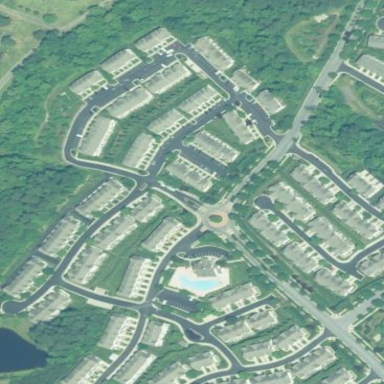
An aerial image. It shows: Residential area within neighborhood.